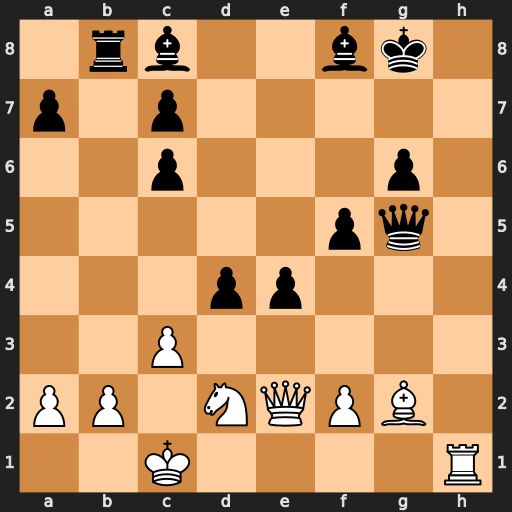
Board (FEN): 1rb2bk1/p1p5/2p3p1/5pq1/3pp3/2P5/PP1NQPB1/2K4R
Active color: w
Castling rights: -
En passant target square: -
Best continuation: Qc4+ Kg7 Qxd4+ Qf6 Rh7+ Kxh7 Qxf6